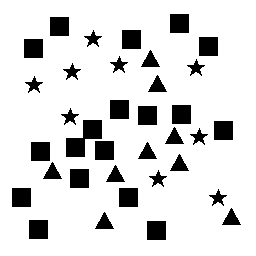
Squares: 18
Triangles: 9
Stars: 9
Total shapes: 36